Frequency: 90000
Velocity: 0,279
Power: 2,1
Pulse duration: 0,0000001
Pass count: 1
Magnification: 10
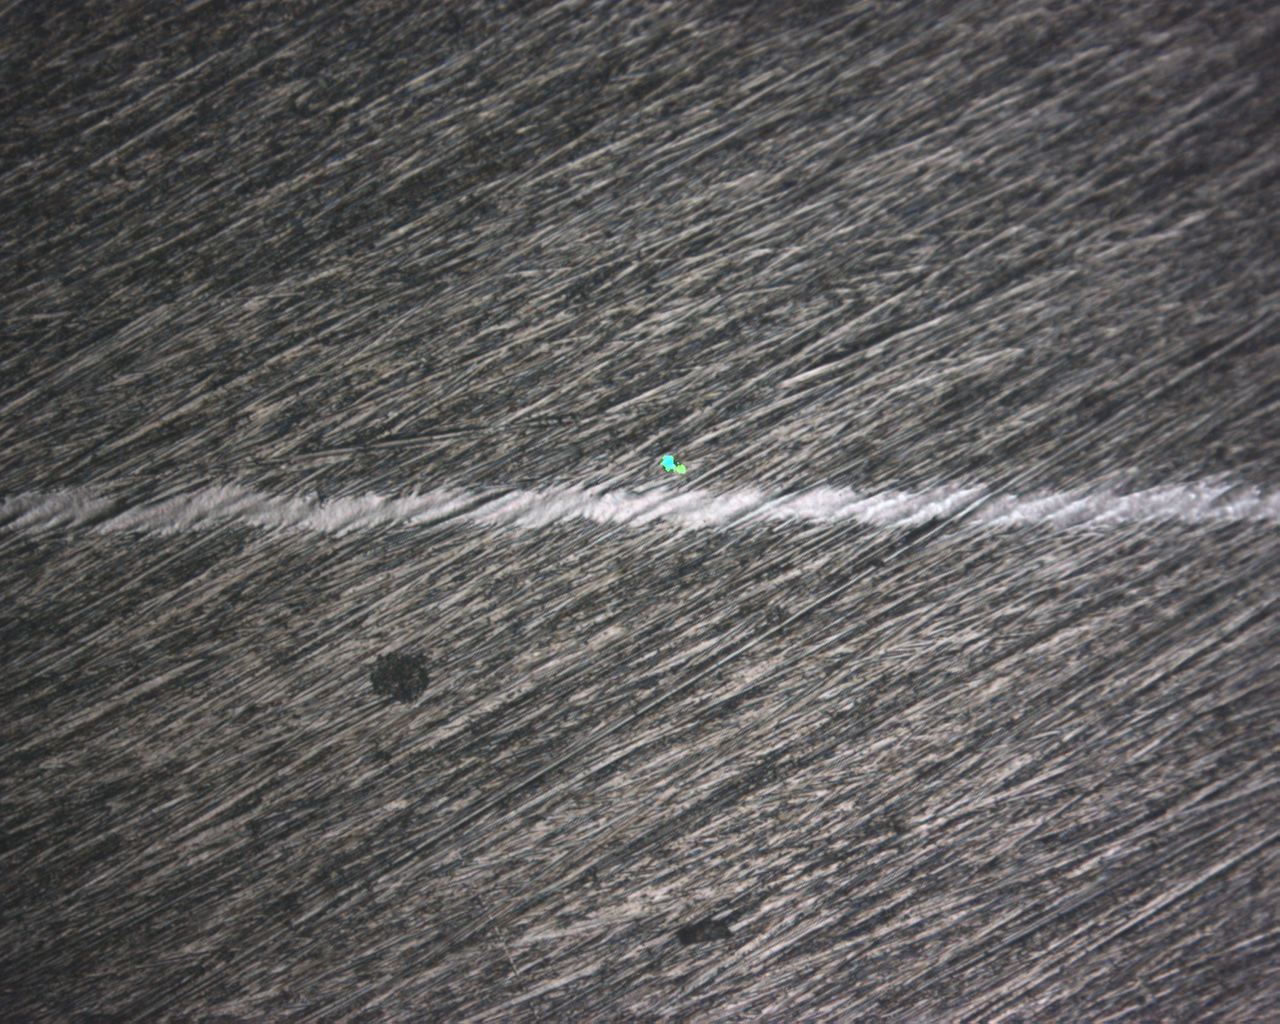
Measured width: 154.544
Other width: 5.4